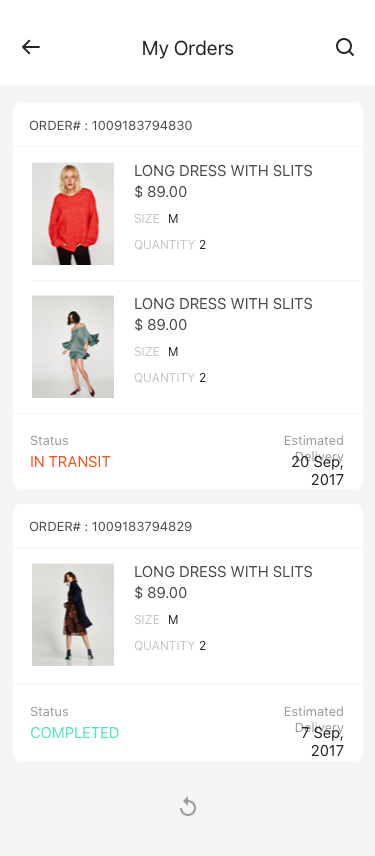
Text in this UI design:
Status
Estimated Delivery
In transit
20 Sep, 2017
Order# : 1009183794830
LONG DRESS WITH SLITS
Size
M
Quantity
2
$ 89.00
LONG DRESS WITH SLITS
Size
M
Quantity
2
$ 89.00
Status
Estimated Delivery
Completed
7 Sep, 2017
Order# : 1009183794829
LONG DRESS WITH SLITS
Size
M
Quantity
2
$ 89.00
My Orders